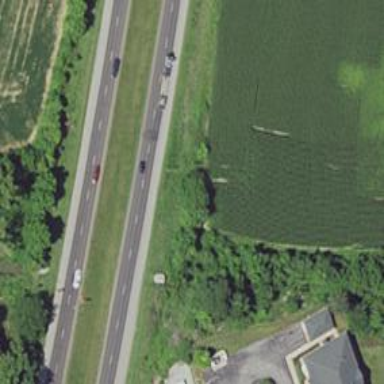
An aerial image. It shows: Expressway with asphalt surface classified as trunk highway.